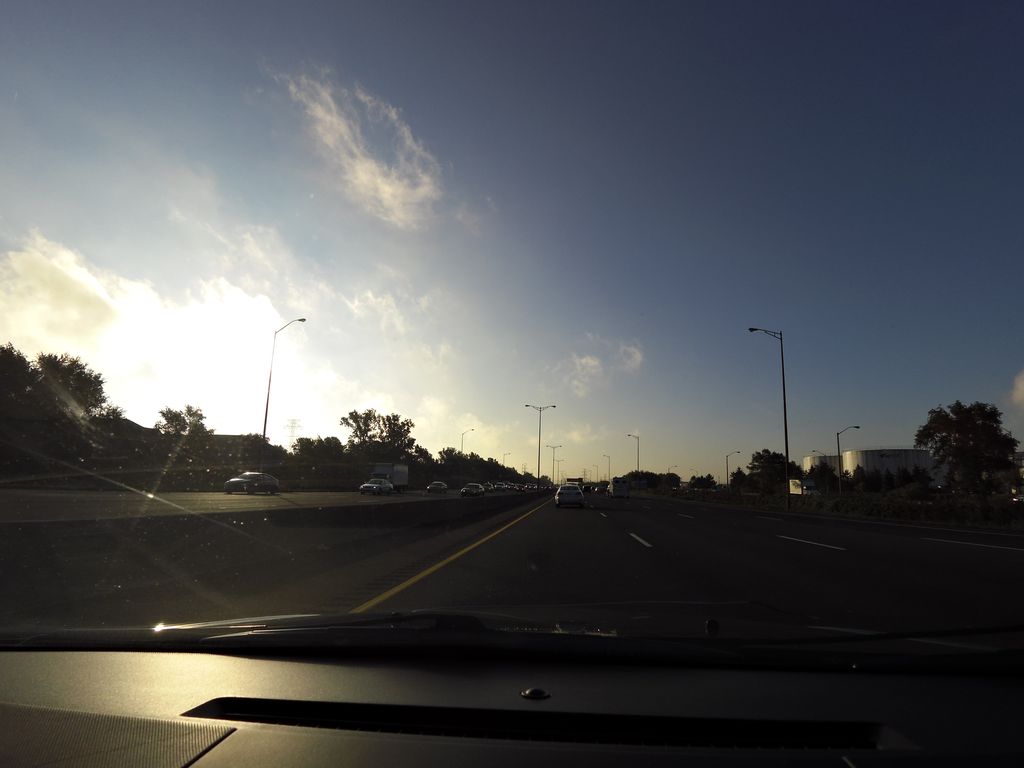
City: hamilton